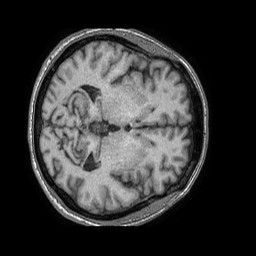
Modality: T1w
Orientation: axial
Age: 56
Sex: male
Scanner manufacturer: philips
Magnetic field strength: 1.5 T
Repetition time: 0.007737 s
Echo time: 0.003528 s